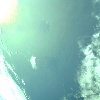
Label: water